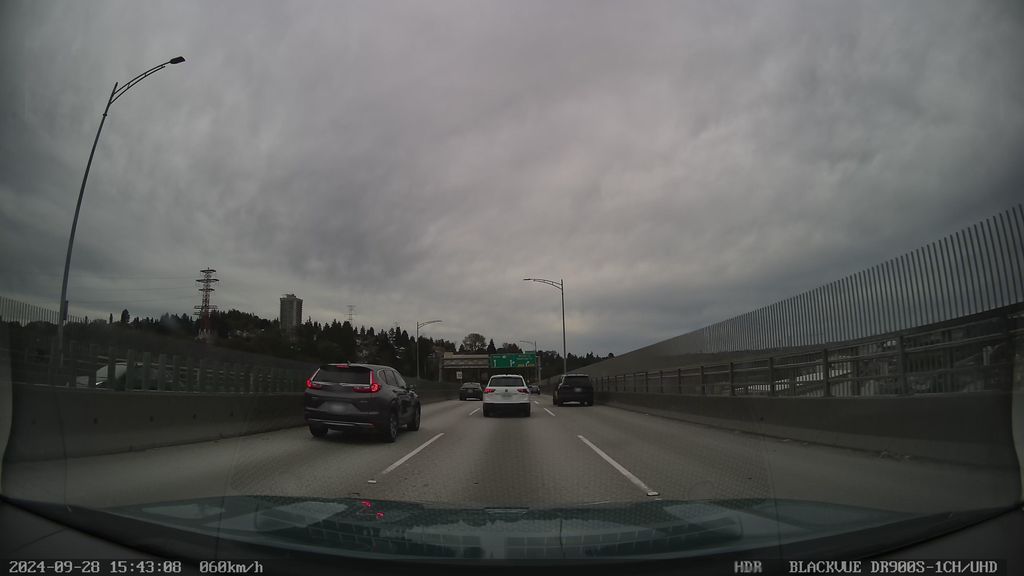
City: vancouver